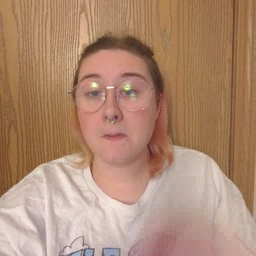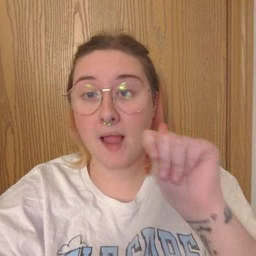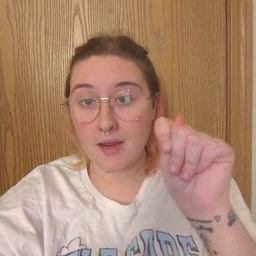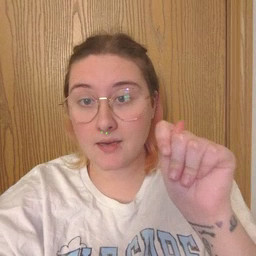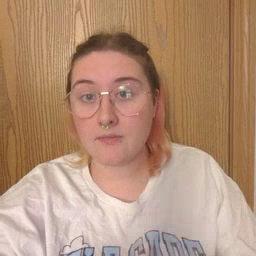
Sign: potty